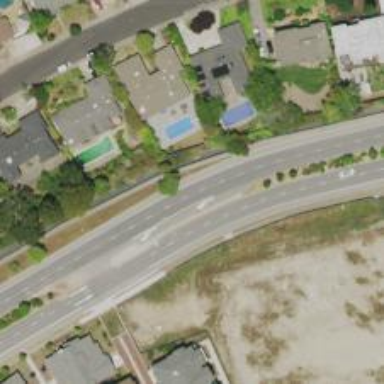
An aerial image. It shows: Secondary road with asphalt surface and separate sidewalk.